Field crop: maize
Growth stage: 2
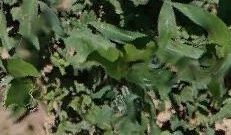
Species: maize